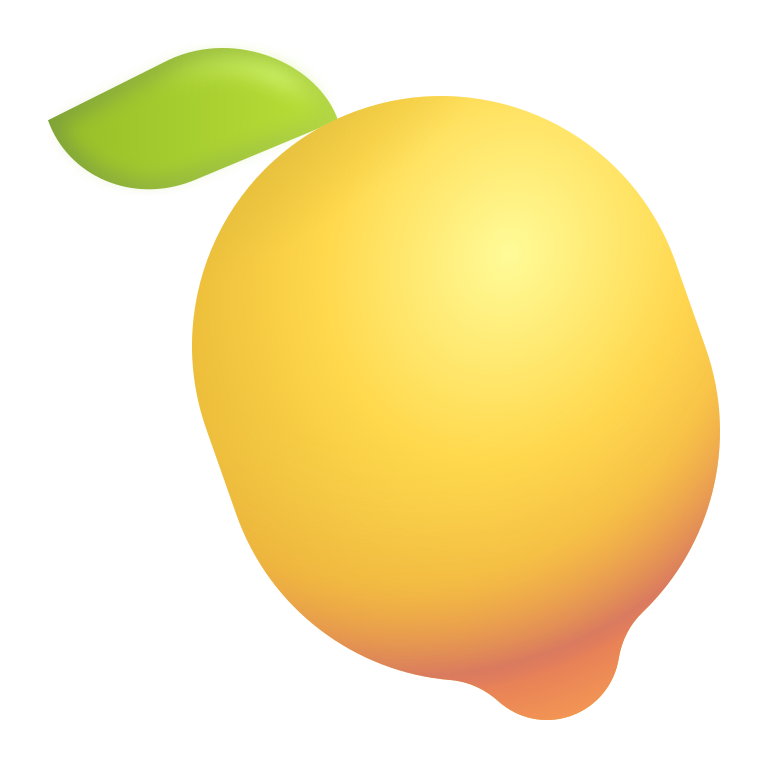
lemon color